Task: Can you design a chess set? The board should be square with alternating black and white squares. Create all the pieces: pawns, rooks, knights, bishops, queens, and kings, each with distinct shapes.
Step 3315:
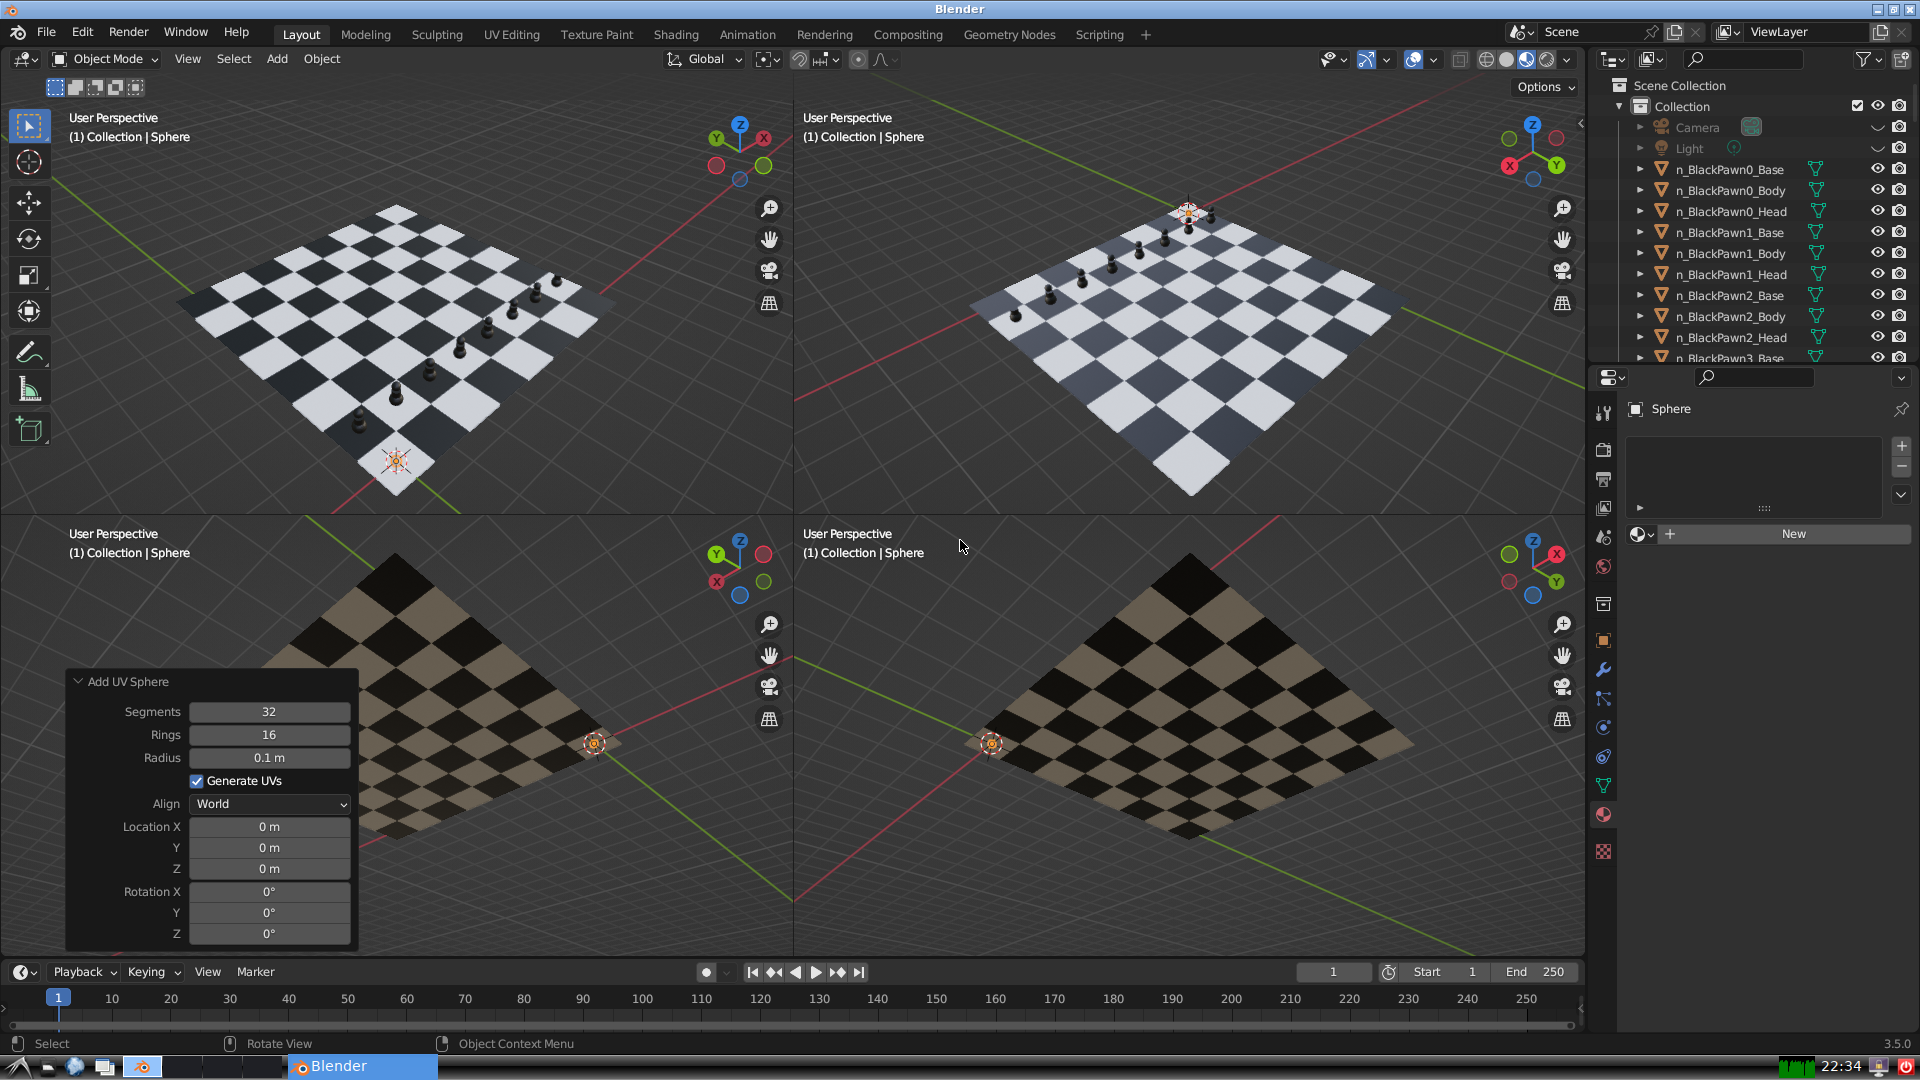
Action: {"mouse_move": [270, 827]}